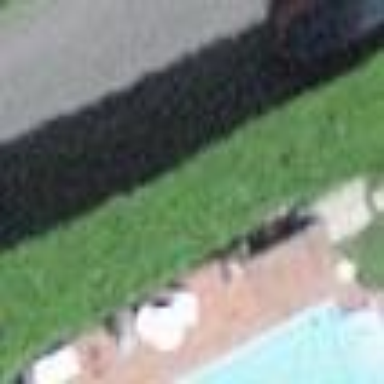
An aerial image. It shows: Swimming pool located in leisure land.